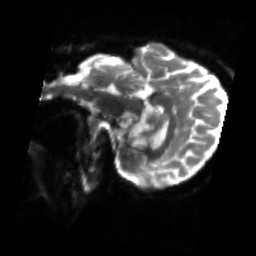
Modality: sbref
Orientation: sagittal
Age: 67
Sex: female
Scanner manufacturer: siemens
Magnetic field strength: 3 T
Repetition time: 4.71 s
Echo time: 0.0906 s